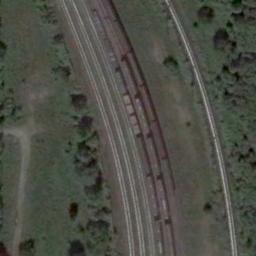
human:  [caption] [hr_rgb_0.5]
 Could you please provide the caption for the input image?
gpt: There are many trees beside the railway .

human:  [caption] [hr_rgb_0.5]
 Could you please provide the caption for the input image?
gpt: There are two parallel railways in the picture .

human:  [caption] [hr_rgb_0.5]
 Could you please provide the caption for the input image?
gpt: These railways go through the green area and some trains are on the railways .

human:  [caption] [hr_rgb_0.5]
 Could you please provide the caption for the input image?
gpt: The railway is next to some trees and grass .

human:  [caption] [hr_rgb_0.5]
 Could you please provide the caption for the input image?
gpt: There are some green bushes on the green meadows beside the railway .